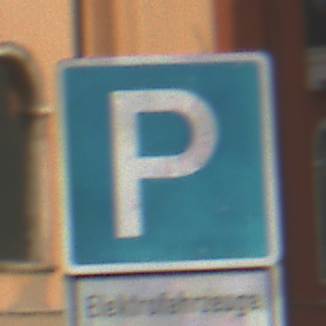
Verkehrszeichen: Parken
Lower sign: BesondereFahrzeugeUndTransportgueter10
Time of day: MorningAfternoon
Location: Outdoor (Urban)
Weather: Clear
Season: NotSpecified
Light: Natural